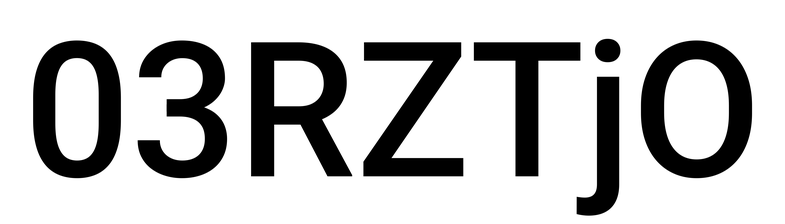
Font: Roboto_Medium